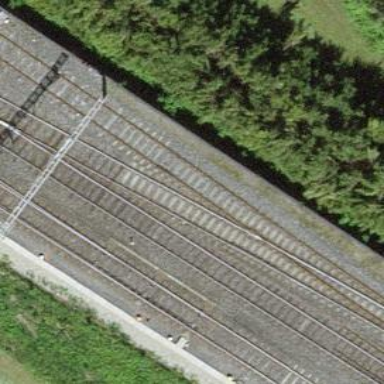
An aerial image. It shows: Single track railway siding.